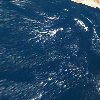
Label: water